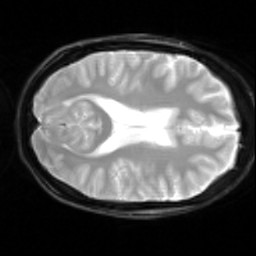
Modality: inplaneT2
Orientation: axial
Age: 26
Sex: female